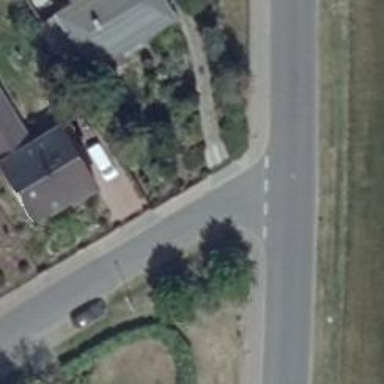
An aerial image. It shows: Residential road with asphalt surface and sidewalk on the left.